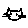
Label: cat